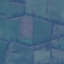
Land use / land cover: Pasture